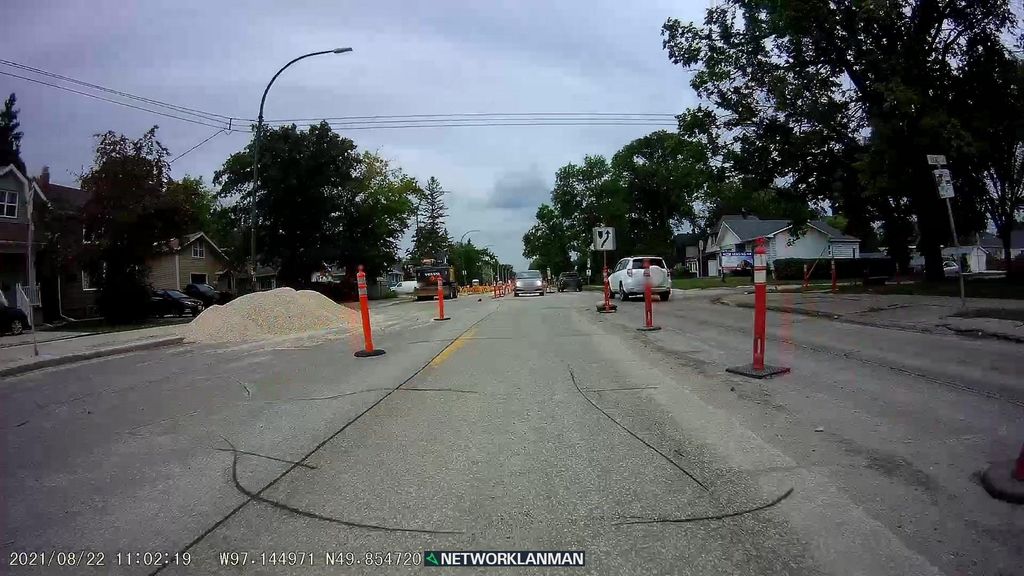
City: winnipeg